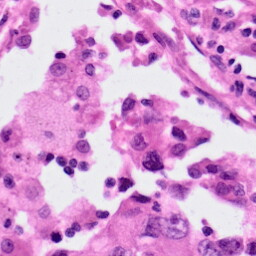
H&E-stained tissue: Lung